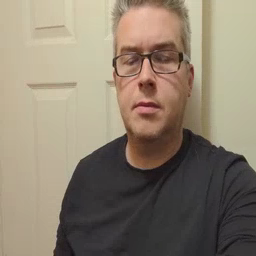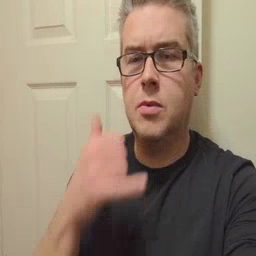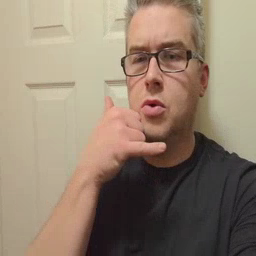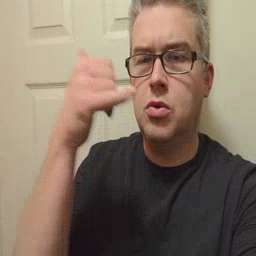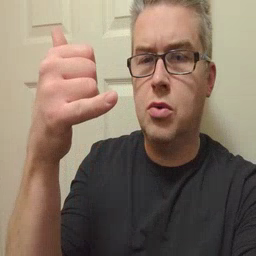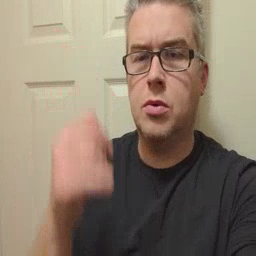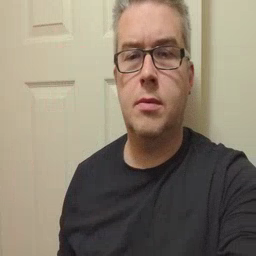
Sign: callonphone